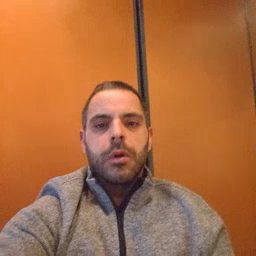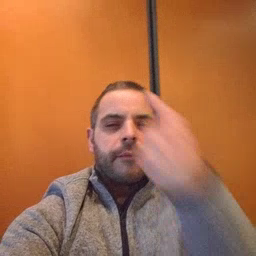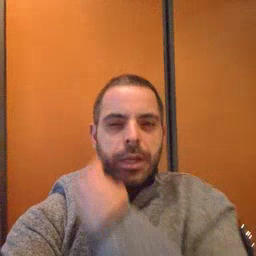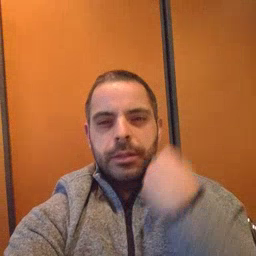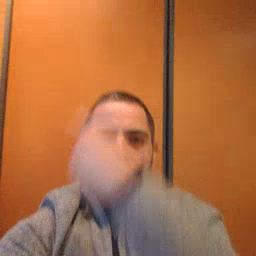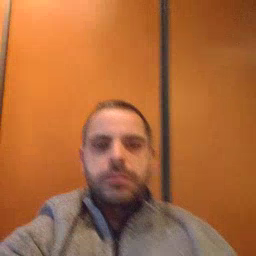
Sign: face